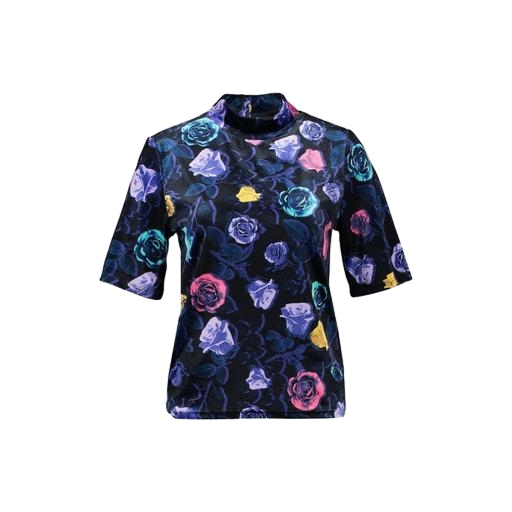
black flower-print tee, black petite printed mock-neck top only macy, black t-shirt floral print, white background